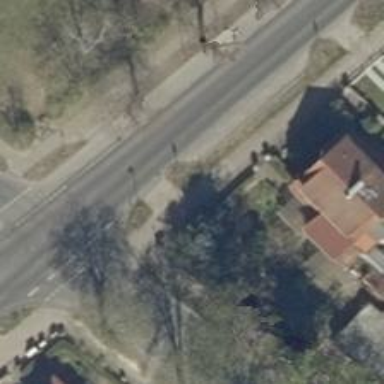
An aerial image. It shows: Unmarked crossing on the road.